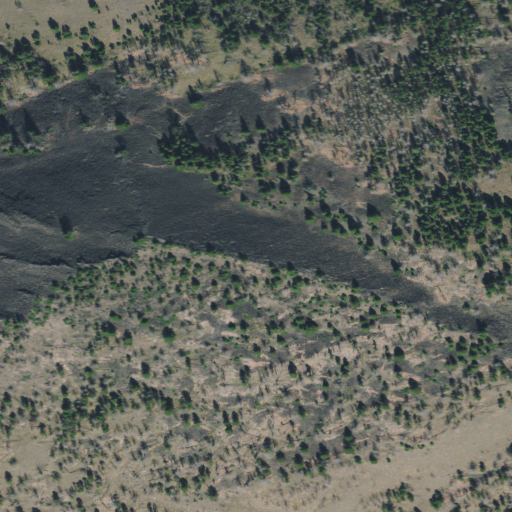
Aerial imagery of mountain in Montana named Black Butte Mountain containing evergreen forest, grassland, and shrub